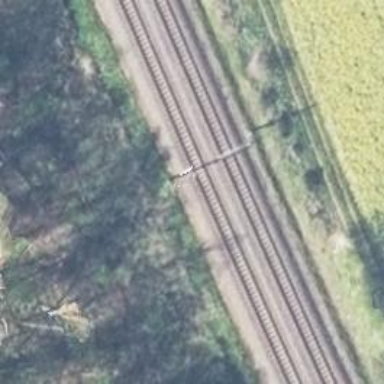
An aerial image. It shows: Milestone along the railway with catenary mast.